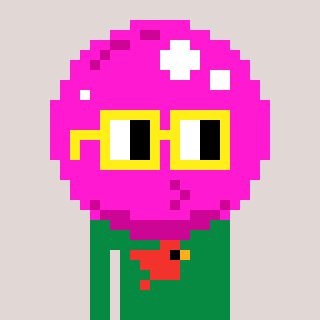
a pixel art character with square yellow glasses, a bubblegum-shaped head and a green-colored body on a warm background